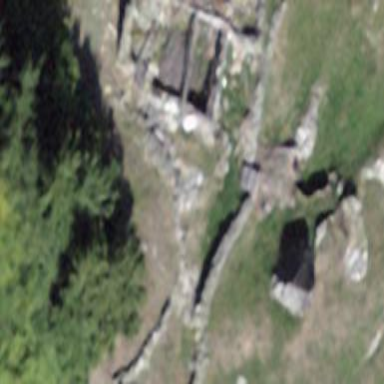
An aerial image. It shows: Historic building now in ruins.